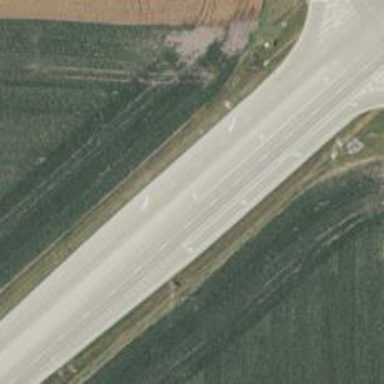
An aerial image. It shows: Left road marking is visible in the image.